Question: I have an issue, I want to put the first letter in the first raw separate from the text, It seems that CSS isn't recognize display:block; or position:absolute to pseudo class of first-letter.
note: I can't add another tag to the first letter.
<URL>
'''
<div class="some-word">
Product
</div>
'''
'''
.some-word:first-letter{
font-size:30px;
display:block; /**doesnt work**/
position:absolute;/**doesnt work**/
}
'''
That's what I try to achieve:

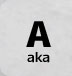
Answer: Two Solution Found
First Solution
To add to the wrapper element + add to the first letter margin-right:100%; + add some width to the word container;
<URL>
'''
.some-word{
overflow:hidden;
width:70px;
word-break: break-all;
}
.some-word:first-letter{
font-size:30px;
margin-right:100%;
}
'''
Second Solution
add to the first-letter + margin-right:100%; + add some width to the word container;
<URL>
'''
.some-word{
overflow:hidden;
width:70px;
}
.some-word:first-letter{
font-size:30px;
margin-right:100%;
float:left;
}
'''
from this place I can continue,
Alex Char, thanks for trying to help.